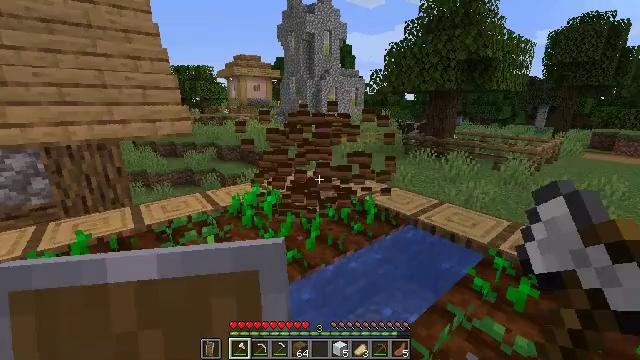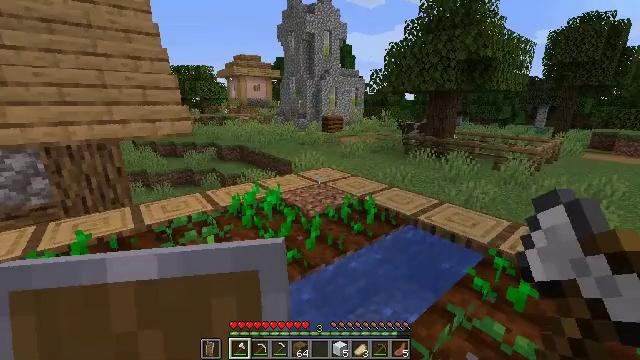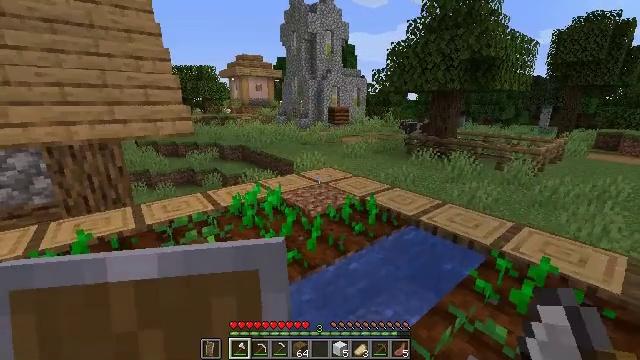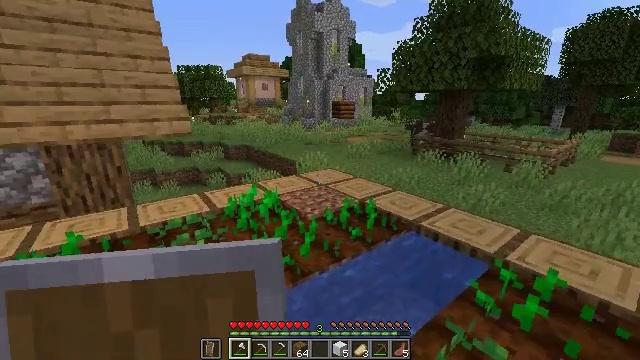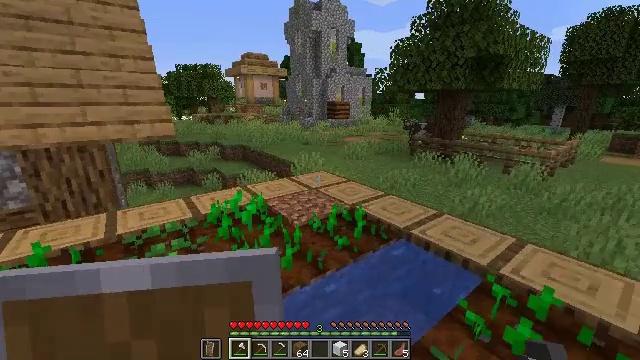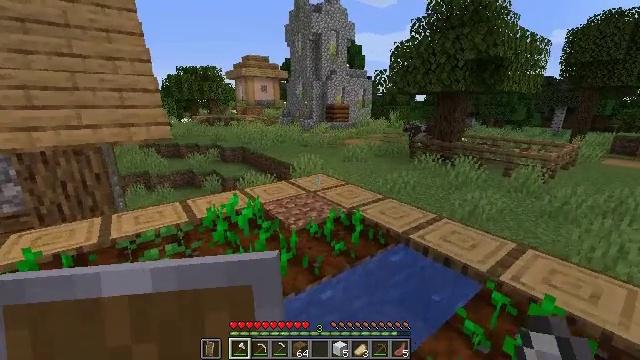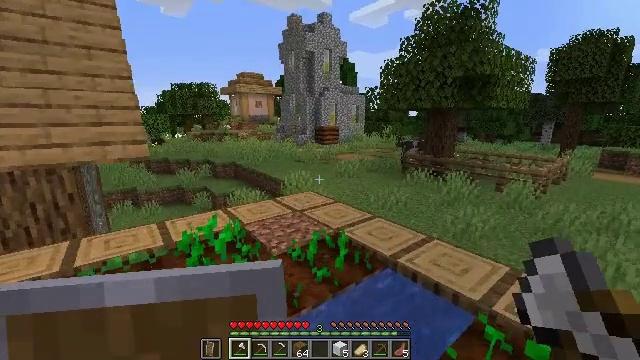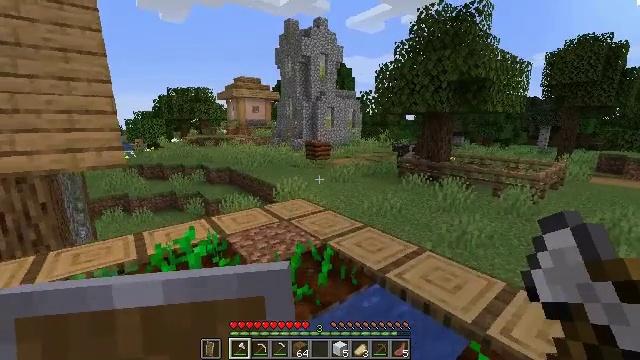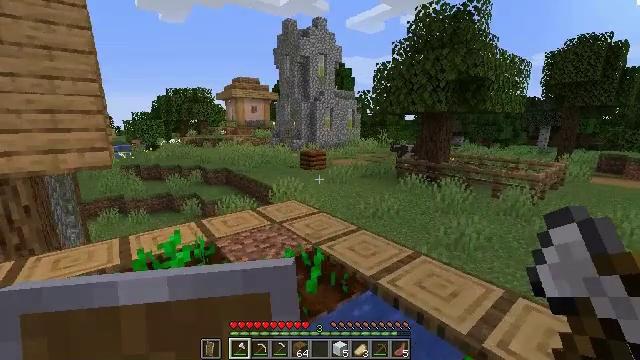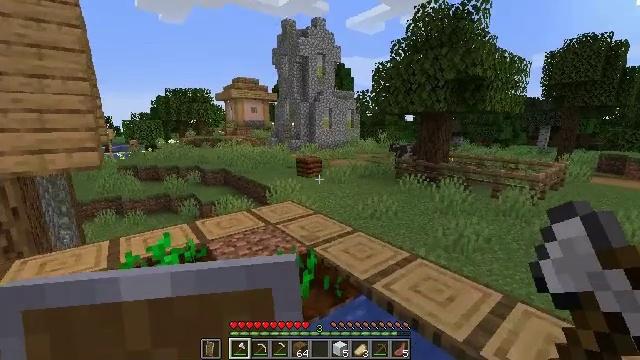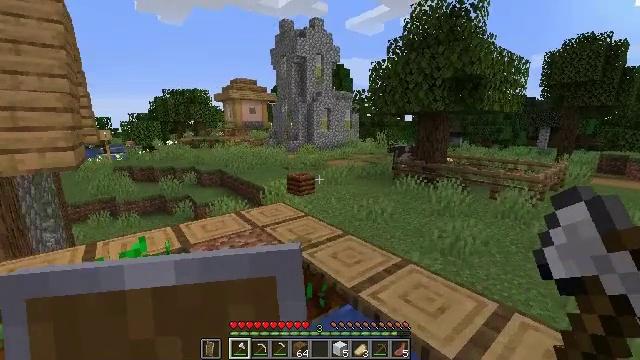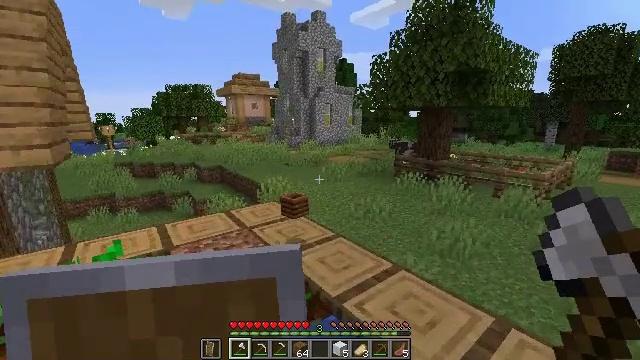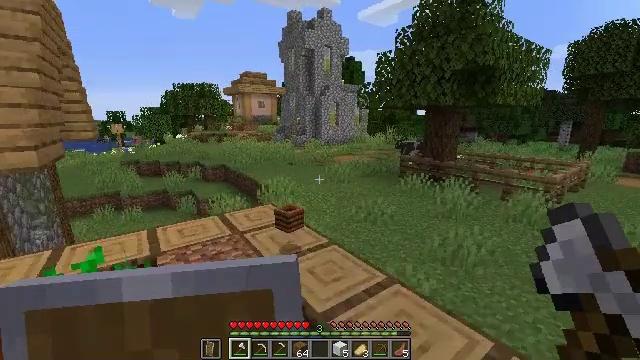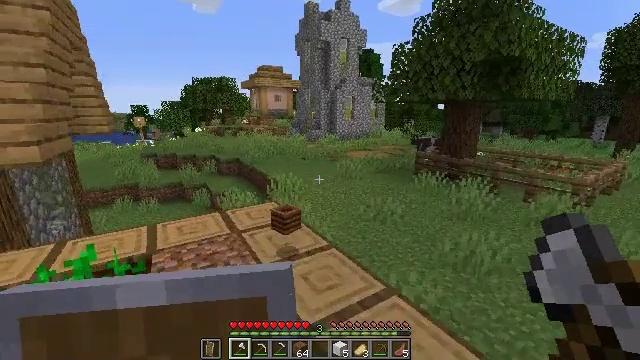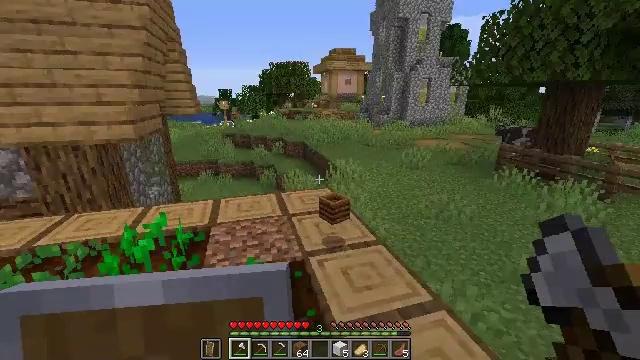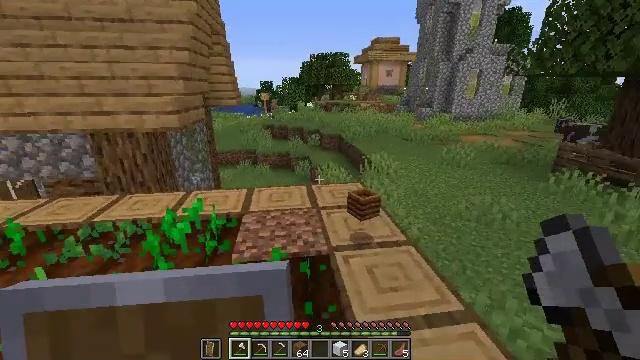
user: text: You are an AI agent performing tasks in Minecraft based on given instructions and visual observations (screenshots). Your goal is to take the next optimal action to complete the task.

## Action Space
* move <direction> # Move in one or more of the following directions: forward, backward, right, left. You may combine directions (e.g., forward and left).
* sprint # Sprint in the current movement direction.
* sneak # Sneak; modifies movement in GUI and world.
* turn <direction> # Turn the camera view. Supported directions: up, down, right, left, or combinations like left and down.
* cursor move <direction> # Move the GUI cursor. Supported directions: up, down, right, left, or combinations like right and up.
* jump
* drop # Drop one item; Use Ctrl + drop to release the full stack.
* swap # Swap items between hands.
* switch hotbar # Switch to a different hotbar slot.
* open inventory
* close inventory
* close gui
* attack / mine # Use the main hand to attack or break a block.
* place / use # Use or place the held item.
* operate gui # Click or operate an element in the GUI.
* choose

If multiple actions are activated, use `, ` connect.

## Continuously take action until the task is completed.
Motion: motion action
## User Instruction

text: Harvest wheat from the field.
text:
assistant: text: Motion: attack / mine
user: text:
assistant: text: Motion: move forward and move right, attack / mine
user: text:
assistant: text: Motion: move forward and move right, turn left
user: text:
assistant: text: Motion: move forward and move right
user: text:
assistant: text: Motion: move forward and move right
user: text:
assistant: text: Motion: move forward and move right, turn right and up
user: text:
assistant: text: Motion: move forward and move right
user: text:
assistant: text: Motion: move forward and move right
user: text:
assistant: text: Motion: move forward and move right
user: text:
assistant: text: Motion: move forward and move right
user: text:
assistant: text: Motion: move forward and move right
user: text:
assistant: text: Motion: move forward and move right, turn left
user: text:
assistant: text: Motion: move forward and move right, turn left and down
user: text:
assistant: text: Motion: move forward and move right, turn left and down
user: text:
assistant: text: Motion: move forward and move right, turn left and down
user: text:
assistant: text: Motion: move forward and move right, turn left and down
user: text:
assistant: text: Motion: move forward and move right, turn left and down
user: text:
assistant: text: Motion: move forward and move right
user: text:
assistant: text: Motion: move forward and move right
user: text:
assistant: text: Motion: move forward and move right, turn left and down
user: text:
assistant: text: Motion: move forward and move right, turn left and down
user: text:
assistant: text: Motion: move forward and move right, turn left and down
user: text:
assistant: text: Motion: move forward and move right, turn left and down
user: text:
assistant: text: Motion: move forward and move right, turn left and down
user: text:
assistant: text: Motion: move right
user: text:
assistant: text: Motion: no_op
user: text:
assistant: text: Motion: no_op
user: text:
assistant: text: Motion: no_op
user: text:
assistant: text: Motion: no_op
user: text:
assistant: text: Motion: no_op